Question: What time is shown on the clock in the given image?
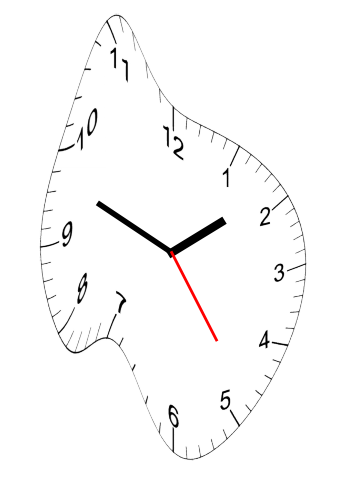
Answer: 01:48:24